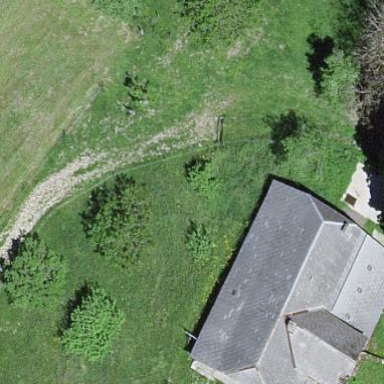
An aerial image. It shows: Farm building.